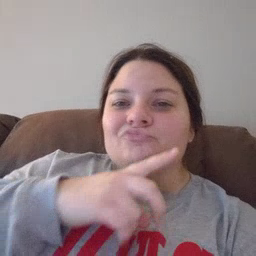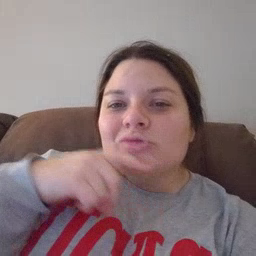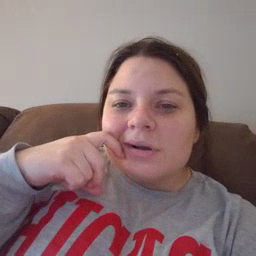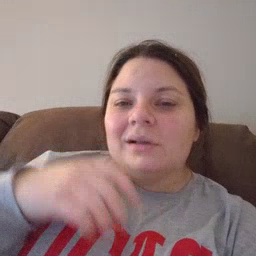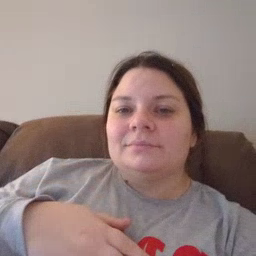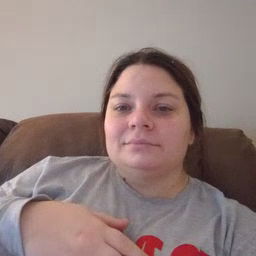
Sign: dry